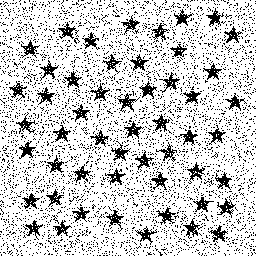
Squares: 0
Triangles: 0
Stars: 52
Total shapes: 52